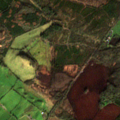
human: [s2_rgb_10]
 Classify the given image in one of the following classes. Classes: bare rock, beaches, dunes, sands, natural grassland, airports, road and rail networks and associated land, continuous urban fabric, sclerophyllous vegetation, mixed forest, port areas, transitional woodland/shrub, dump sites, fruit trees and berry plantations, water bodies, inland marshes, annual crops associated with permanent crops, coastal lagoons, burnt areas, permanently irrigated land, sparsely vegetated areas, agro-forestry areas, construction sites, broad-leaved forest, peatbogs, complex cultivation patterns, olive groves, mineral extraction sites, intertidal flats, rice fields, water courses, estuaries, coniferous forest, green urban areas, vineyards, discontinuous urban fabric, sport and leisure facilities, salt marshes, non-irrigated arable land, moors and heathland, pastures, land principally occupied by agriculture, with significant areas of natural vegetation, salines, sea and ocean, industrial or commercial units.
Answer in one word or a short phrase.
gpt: pastures, land principally occupied by agriculture, with significant areas of natural vegetation, coniferous forest, mixed forest, peatbogs